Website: lowes
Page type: review-order
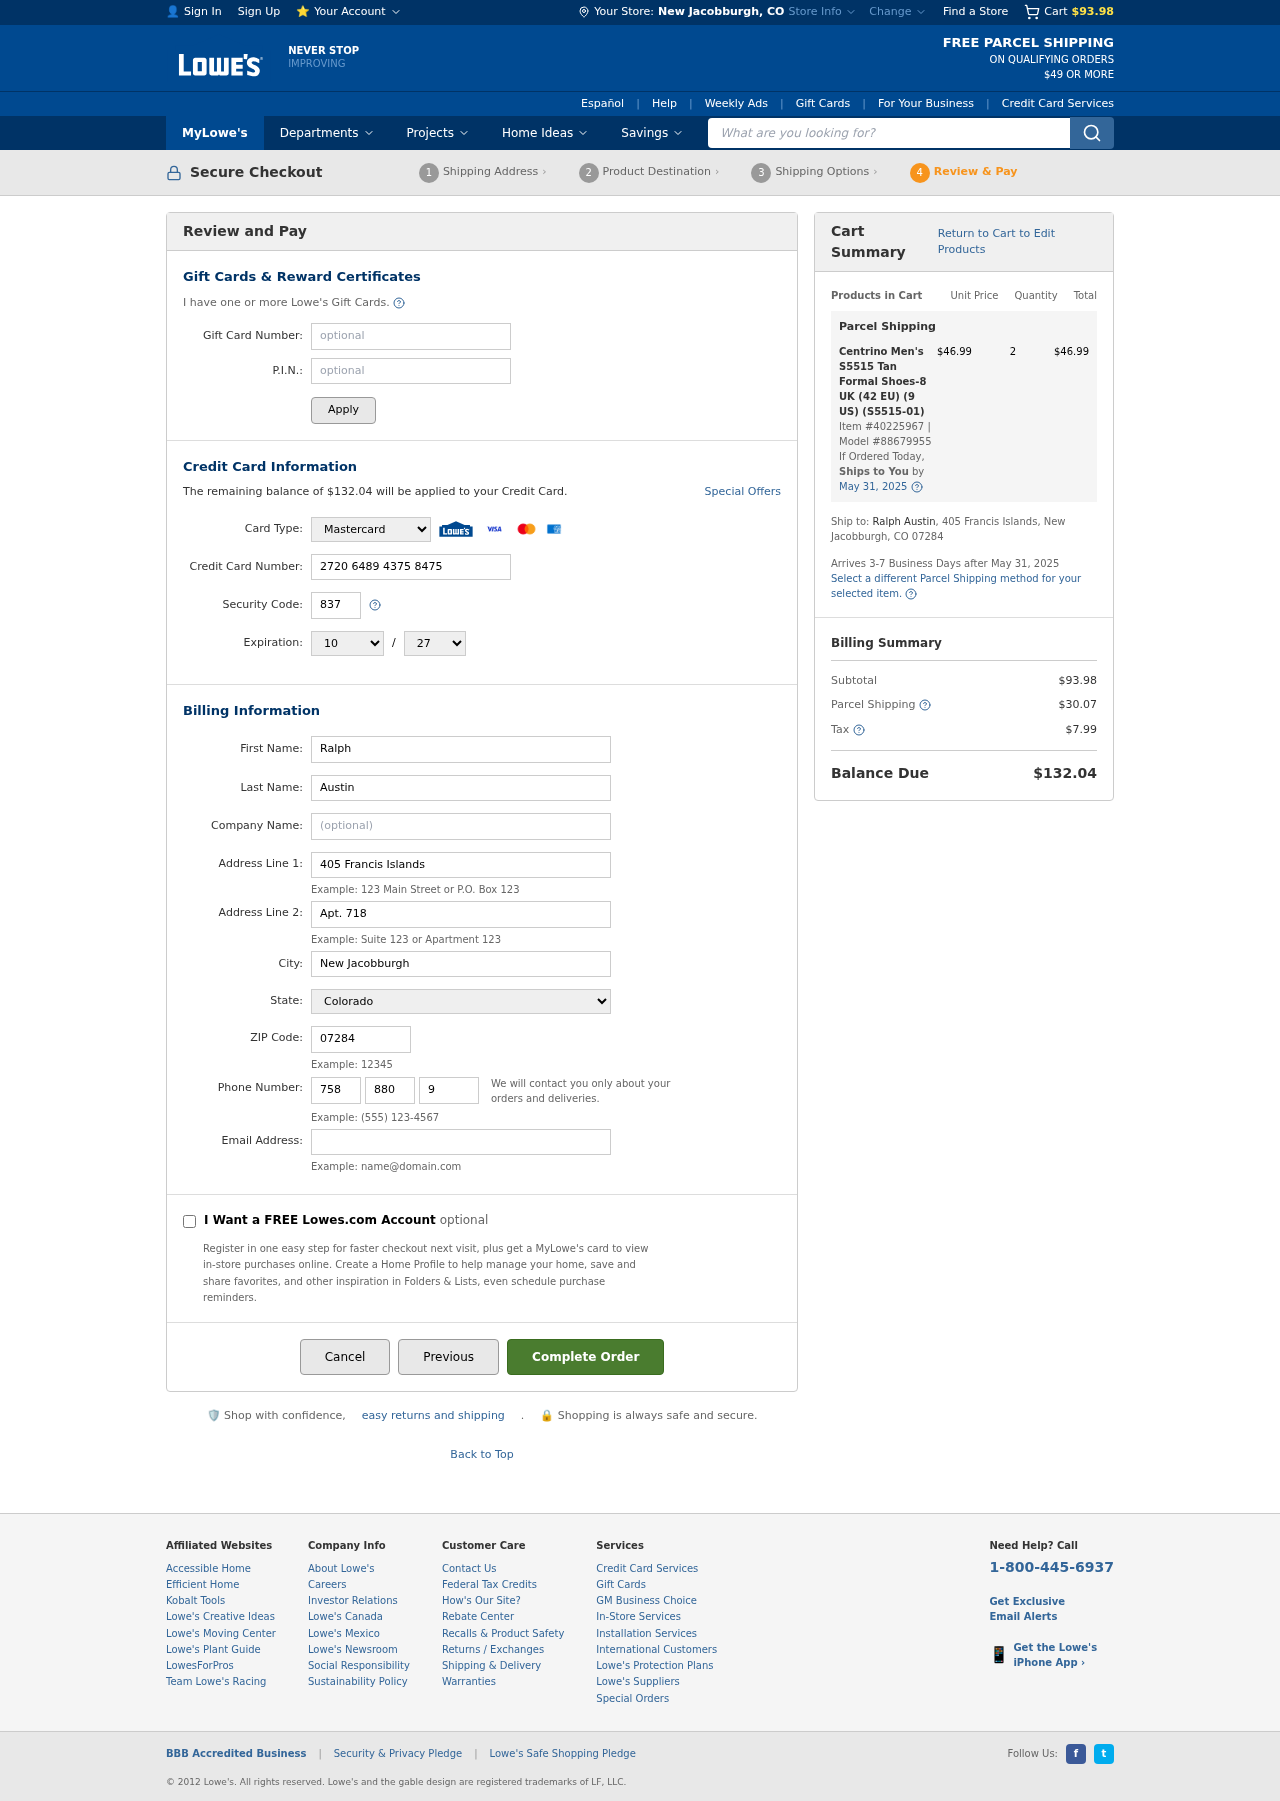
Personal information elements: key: PII_CARD_CVV
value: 837
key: PII_CARD_EXPIRY_MONTH
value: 10
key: PII_CARD_EXPIRY_YEAR
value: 27
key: PII_CARD_NUMBER
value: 2720 6489 4375 8475
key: PII_CARD_TYPE
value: Mastercard
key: PII_CITY
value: New Jacobburgh
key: PII_CITY_STATE
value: New Jacobburgh, CO
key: PII_EMAIL
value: raustin@hotmail.com
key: PII_FIRSTNAME
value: Ralph
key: PII_LASTNAME
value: Austin
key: PII_PHONE_AREA
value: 758
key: PII_PHONE_PREFIX
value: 880
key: PII_PHONE_SUFFIX
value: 9802
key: PII_POSTCODE
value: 07284
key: PII_STATE
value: Colorado
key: PII_STREET
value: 405 Francis Islands
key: PII_STREET2
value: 405 Francis Islands
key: PII_STREET2
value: Apt. 718
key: PII_FULLNAME2
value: Ralph Austin
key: PII_CITY_STATE_ZIP2
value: New Jacobburgh, CO 07284
Product elements: key: PRODUCT1_NAME
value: Centrino Men's S5515 Tan Formal Shoes-8 UK (42 EU) (9 US) (S5515-01)
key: PRODUCT1_PRICE
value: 46.99
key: PRODUCT1_QUANTITY
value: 2
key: PRODUCT1_ITEM_NUMBER
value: Item #40225967
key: PRODUCT1_MODEL_NUMBER
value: Model #88679955
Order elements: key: ORDER_SUBTOTAL
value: $93.98
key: ORDER_BALANCE_DUE
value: $132.04
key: ORDER_SHIPPING_DATE
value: May 31, 2025
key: ORDER_ITEM_TOTAL
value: $46.99
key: ORDER_SHIPPING_DATE2
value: May 31, 2025
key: ORDER_SHIPPING_COST
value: $30.07
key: ORDER_TAX
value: $7.99
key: ORDER_TOTAL
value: $132.04
Search elements: key: HEADER_SEARCH
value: What are you looking for?